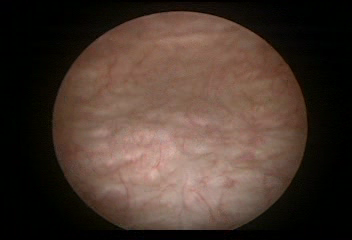
Modality: WLC
Class: Normal mucosa
Bladder cancer association: No